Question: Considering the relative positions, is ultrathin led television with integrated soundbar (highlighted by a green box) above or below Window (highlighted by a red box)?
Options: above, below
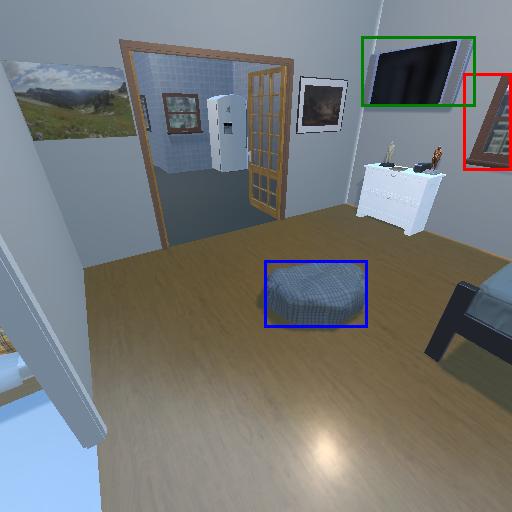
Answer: above